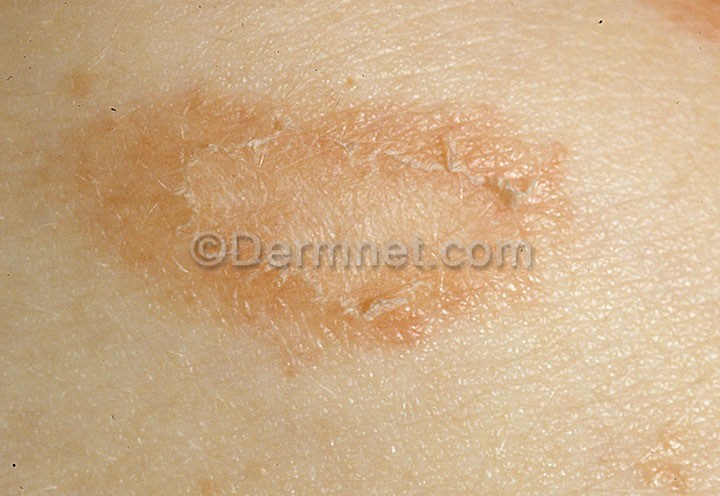
Disease: Psoriasis pictures Lichen Planus and related diseases